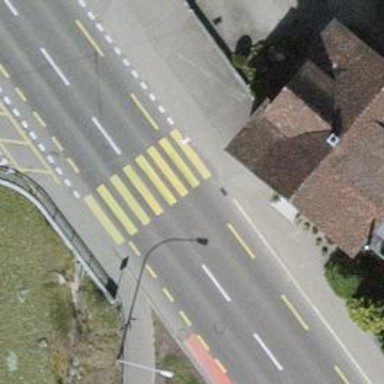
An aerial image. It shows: Pedestrian crossing with zebra markings on footway.